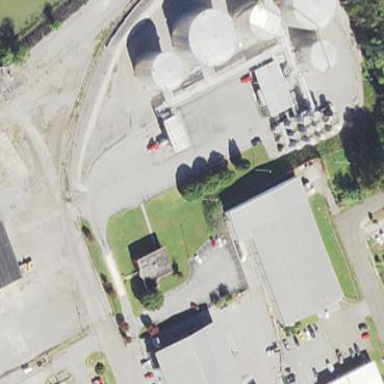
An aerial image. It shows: Industrial area powered by natural gas.